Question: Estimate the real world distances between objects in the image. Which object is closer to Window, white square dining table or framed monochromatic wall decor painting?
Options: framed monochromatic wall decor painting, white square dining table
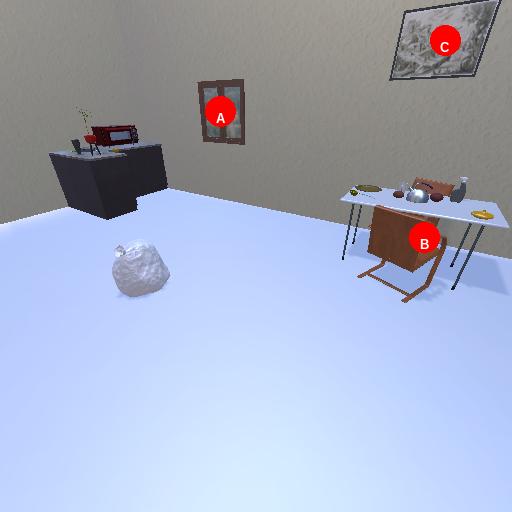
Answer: framed monochromatic wall decor painting